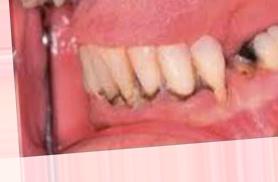
Condition: Tooth Discoloration